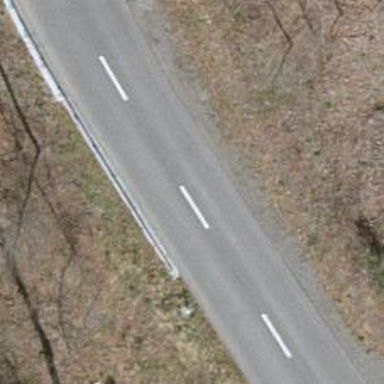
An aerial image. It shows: Tertiary road with asphalt surface and lane markings present.